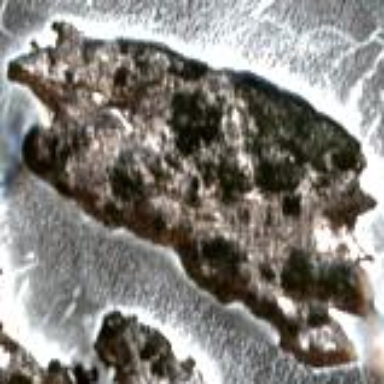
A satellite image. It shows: Island.